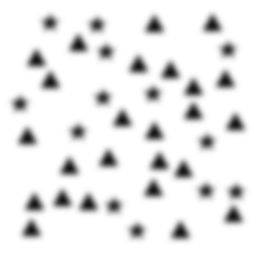
Squares: 0
Triangles: 25
Stars: 13
Total shapes: 38